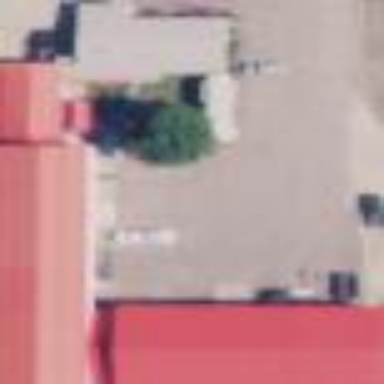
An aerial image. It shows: Building.